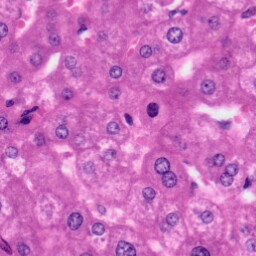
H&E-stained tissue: Liver